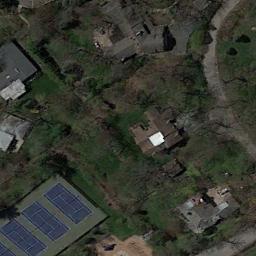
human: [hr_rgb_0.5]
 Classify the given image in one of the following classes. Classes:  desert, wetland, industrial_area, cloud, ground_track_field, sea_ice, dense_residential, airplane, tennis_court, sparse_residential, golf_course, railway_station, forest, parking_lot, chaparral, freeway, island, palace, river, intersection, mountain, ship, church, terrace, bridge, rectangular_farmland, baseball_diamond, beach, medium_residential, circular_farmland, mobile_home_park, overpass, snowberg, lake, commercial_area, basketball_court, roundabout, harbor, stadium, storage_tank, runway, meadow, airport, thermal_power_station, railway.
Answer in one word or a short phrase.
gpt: tennis_court